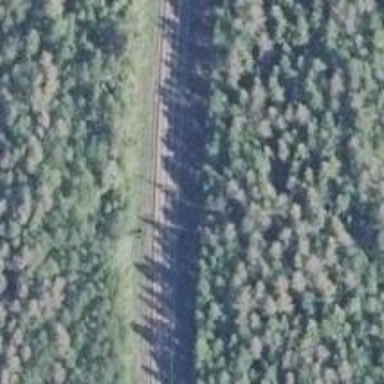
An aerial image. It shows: Railway track with continuous electrified contact lines.